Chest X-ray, AP view. Patient: 46 years old, sex F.
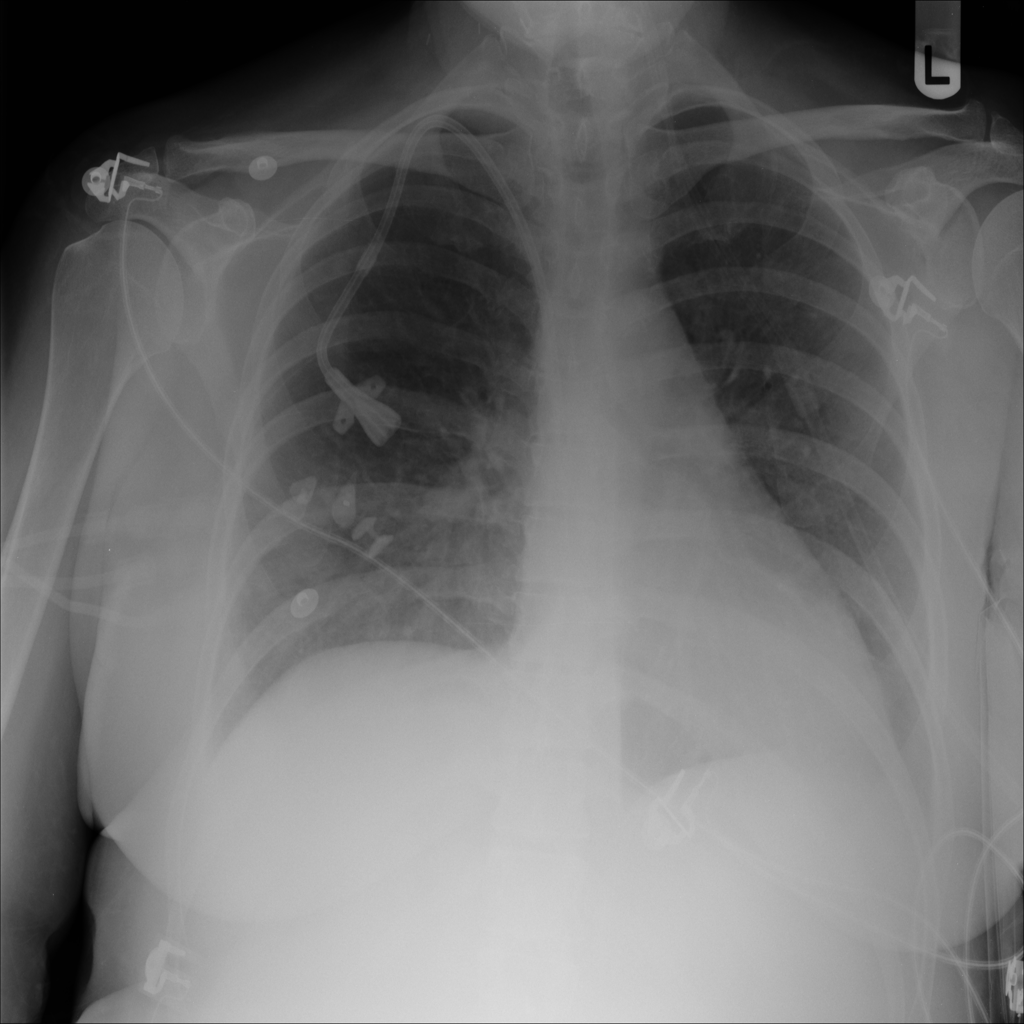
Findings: Atelectasis